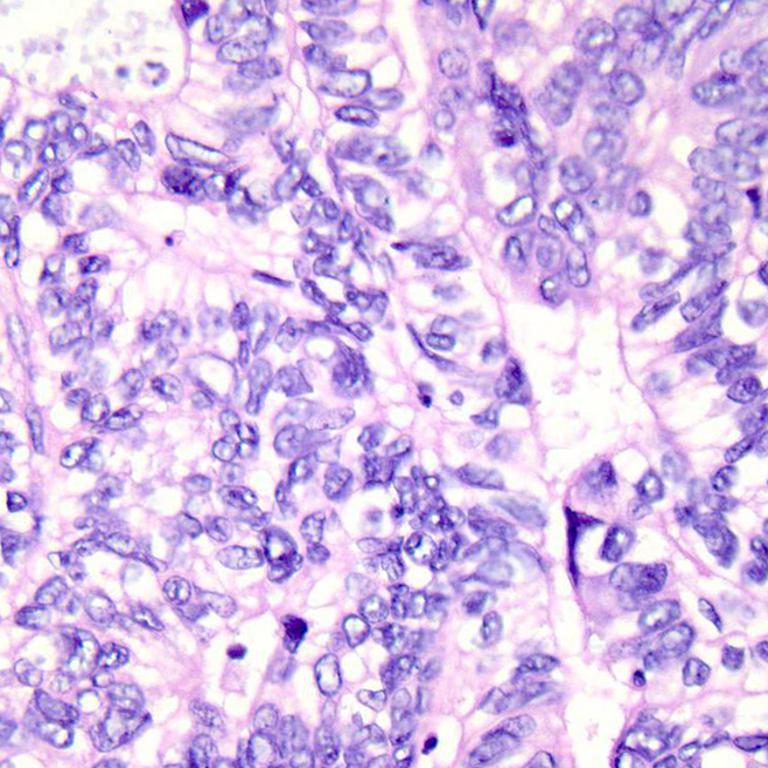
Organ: colon
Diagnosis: adenocarcinomas